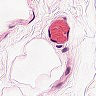
Metastatic tissue present: no